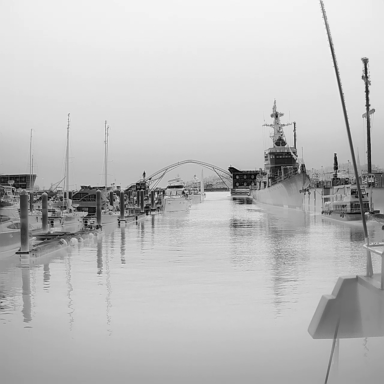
There are nine objects shown in the infrared image, including four sailboats, three canoes, a warship, and a container_ship.